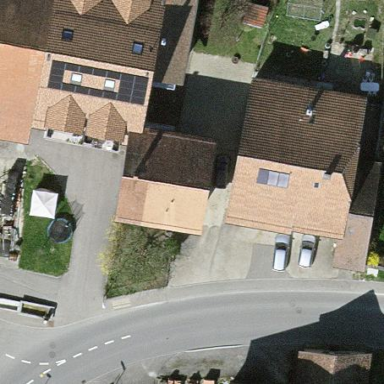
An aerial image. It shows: Detached building with gabled roof.